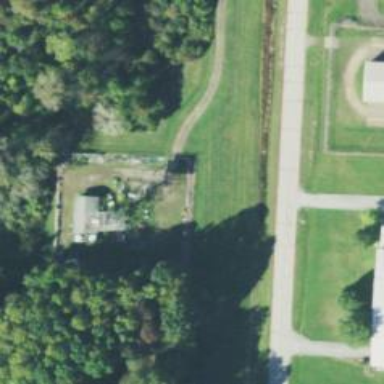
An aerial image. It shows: Fence.